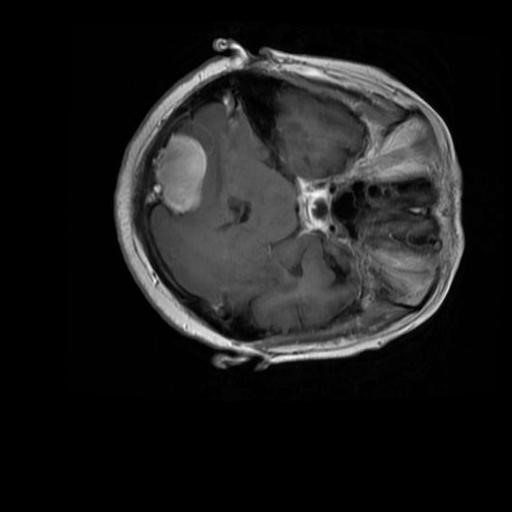
Label: brain_menin